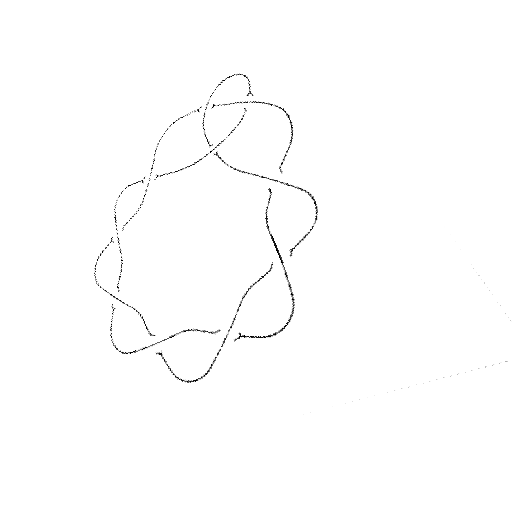
Crossing number: 10